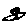
Label: tree